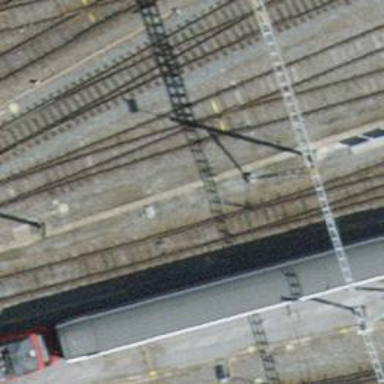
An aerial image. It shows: Railway switch with the turnout on the left side.